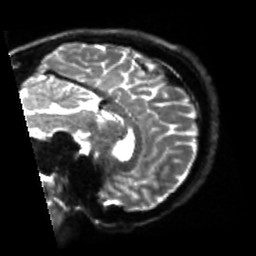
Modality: sbref
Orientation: sagittal
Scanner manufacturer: siemens
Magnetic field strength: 3 T
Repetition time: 4 s
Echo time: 0.0594 s